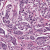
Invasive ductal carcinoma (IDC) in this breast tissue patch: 1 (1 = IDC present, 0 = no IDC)